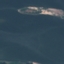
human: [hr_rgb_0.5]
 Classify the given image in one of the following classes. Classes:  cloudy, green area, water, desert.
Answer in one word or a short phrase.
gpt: water